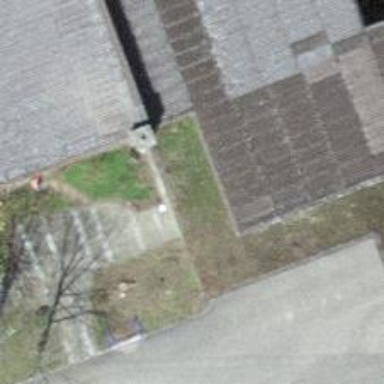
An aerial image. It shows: School.